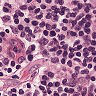
Metastatic tissue present: no